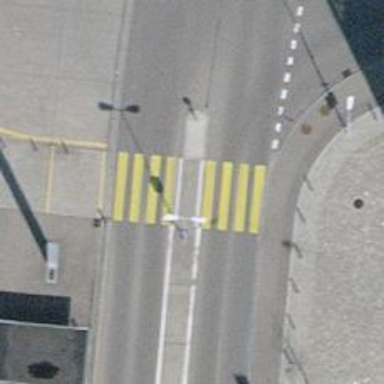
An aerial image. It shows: Asphalt footway with marked crossing that includes pedestrian island.